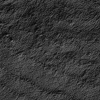
Atmospheric dust classification: not_dusty